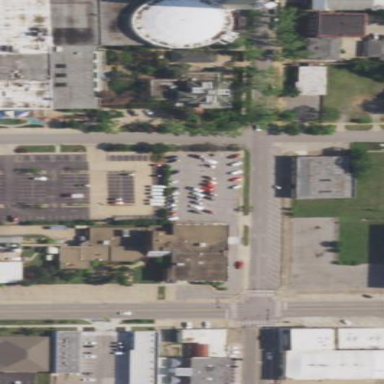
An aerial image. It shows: Clinic located within commercial area.